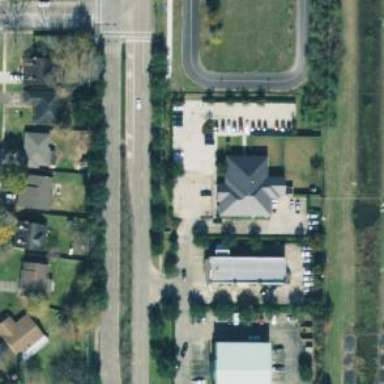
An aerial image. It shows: Veterinary facility.